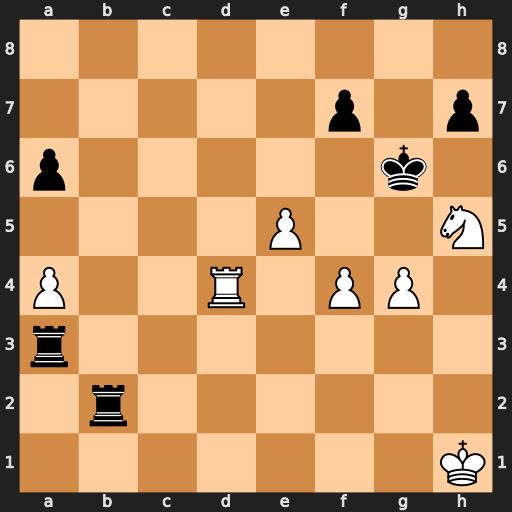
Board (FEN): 8/5p1p/p5k1/4P2N/P2R1PP1/r7/1r6/7K
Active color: w
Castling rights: -
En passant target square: -
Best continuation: Rd6+ f6 Rxf6#